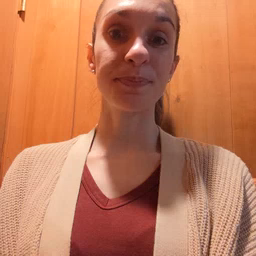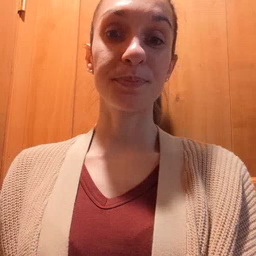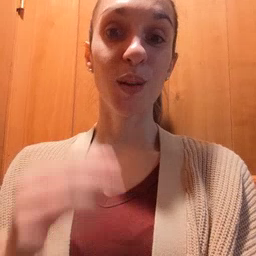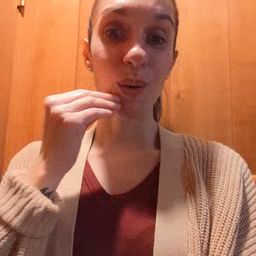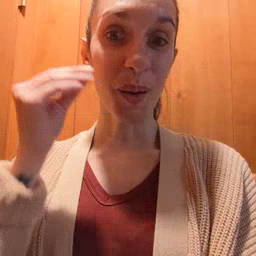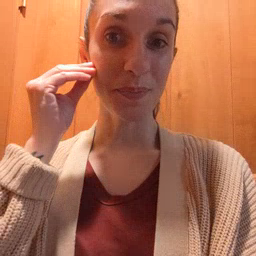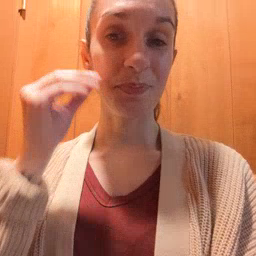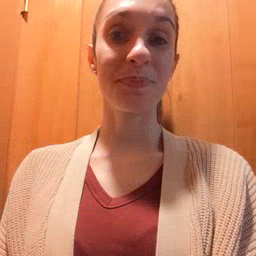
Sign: home